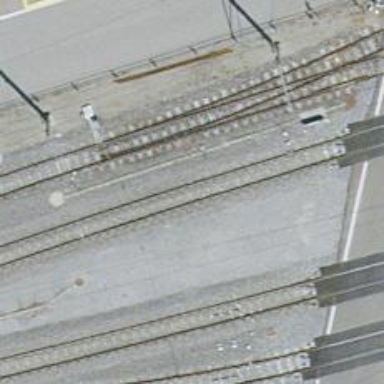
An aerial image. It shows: Narrow-gauge railway with single track. The railway is electrified with contact line.